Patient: sex M, age 64
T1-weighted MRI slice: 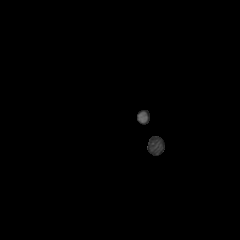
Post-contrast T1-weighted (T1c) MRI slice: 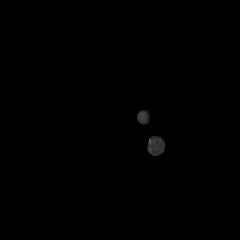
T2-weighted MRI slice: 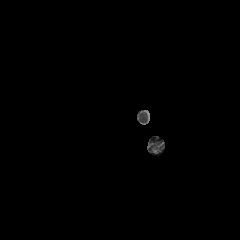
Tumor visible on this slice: no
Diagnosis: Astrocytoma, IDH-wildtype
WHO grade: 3